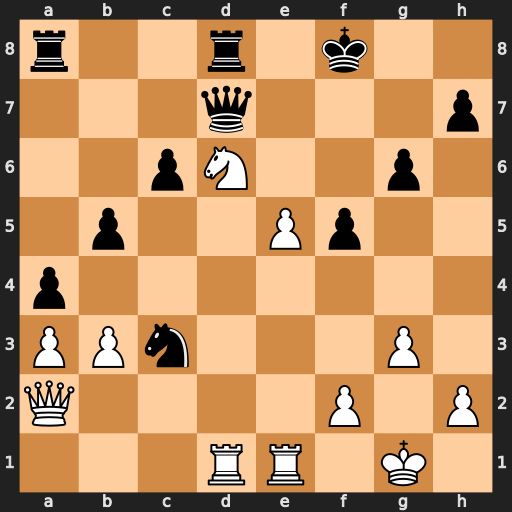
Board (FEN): r2r1k2/3q3p/2pN2p1/1p2Pp2/p7/PPn3P1/Q4P1P/3RR1K1
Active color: w
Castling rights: -
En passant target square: -
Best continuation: Qa1 Nxd1 e6 Qg7 e7+